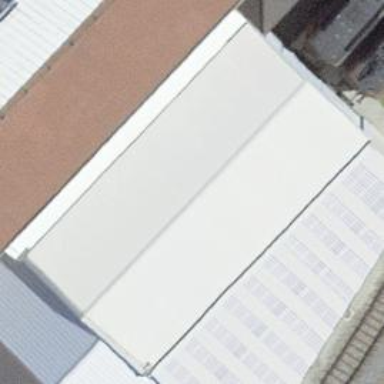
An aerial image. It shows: Industrial building.